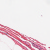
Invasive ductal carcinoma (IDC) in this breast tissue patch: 0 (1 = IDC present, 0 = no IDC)